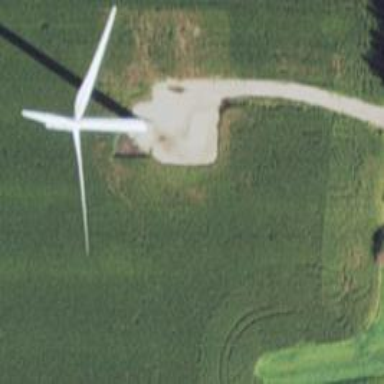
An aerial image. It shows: Wind generator with horizontal axis. The wind turbine is from Vestas.